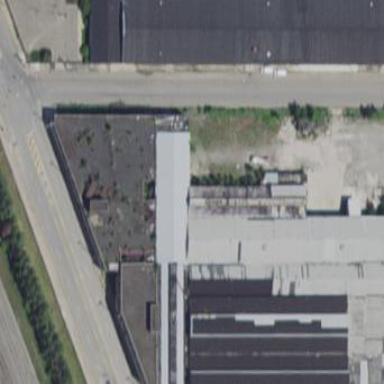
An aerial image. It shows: Industrial building.